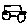
Label: car